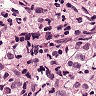
Metastatic tissue present: yes